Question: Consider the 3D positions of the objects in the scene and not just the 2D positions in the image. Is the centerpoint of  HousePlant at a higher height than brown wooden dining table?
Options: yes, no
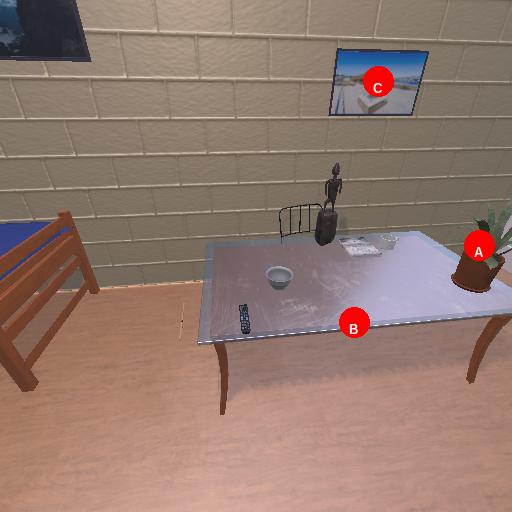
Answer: yes